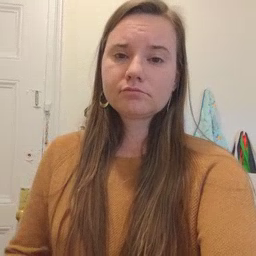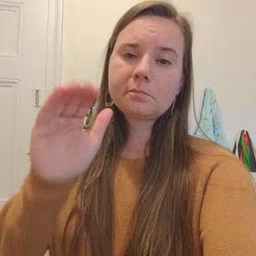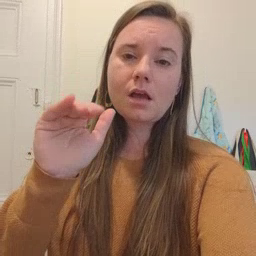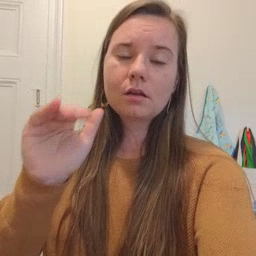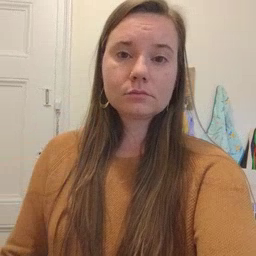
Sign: bye